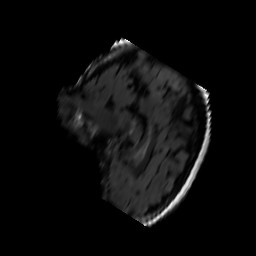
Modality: FLAIR
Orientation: sagittal
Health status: ill
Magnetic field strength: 3 T